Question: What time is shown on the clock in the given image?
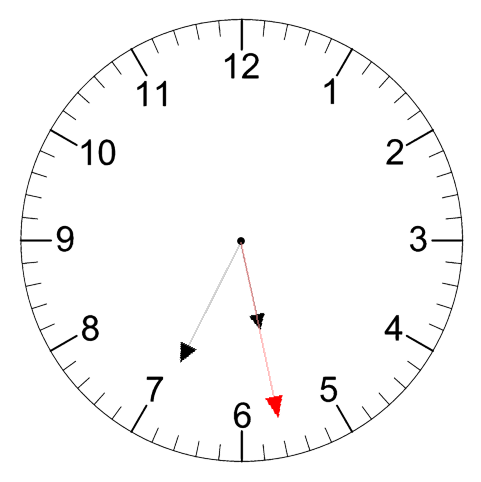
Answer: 05:34:28